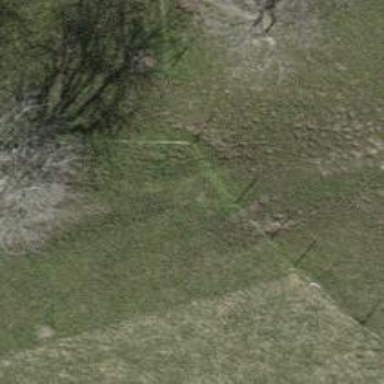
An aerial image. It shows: Fence.